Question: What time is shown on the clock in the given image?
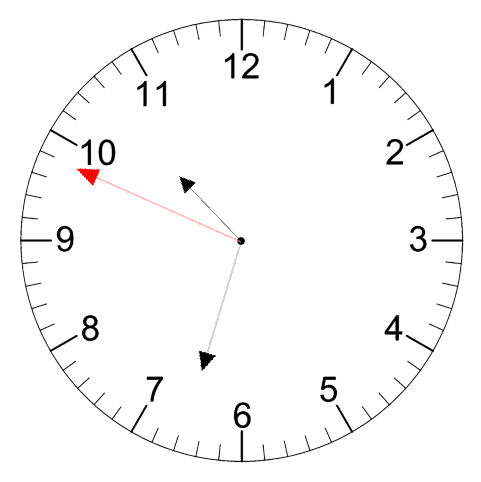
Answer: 10:32:49